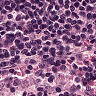
Metastatic tissue present: no